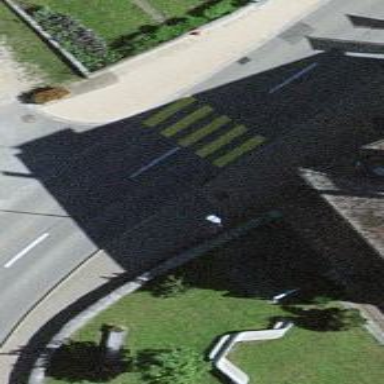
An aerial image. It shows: Guidepost supported by street lamp.